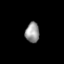
Tissue: skin
Cell type: Epithelial cells
Senescence score: 0.2246
Nuclear area (px): 280
Mean DAPI intensity: 148.325